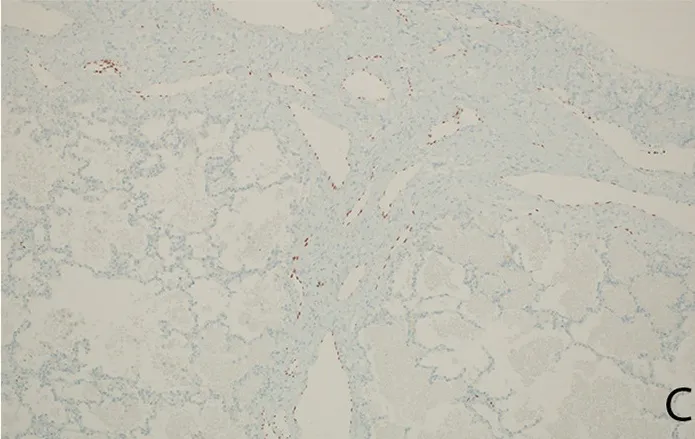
Wedge resection of right lower lobe. (C) Immunostain staining nuclei red confirming lymphatic origin of endothelium of dilated pleural and septal vessels.
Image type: pathology (immunostaining)